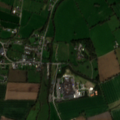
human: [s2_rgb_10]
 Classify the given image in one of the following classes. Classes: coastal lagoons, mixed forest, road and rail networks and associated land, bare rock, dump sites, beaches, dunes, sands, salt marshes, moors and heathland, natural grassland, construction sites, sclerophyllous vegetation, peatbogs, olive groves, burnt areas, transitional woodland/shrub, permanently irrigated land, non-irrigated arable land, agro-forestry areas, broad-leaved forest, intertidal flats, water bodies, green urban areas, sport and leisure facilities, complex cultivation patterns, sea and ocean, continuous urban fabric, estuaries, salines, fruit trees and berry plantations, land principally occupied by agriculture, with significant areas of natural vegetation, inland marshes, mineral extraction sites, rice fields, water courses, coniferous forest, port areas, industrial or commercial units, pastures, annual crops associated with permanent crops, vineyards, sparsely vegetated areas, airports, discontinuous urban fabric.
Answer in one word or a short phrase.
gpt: discontinuous urban fabric, non-irrigated arable land, pastures